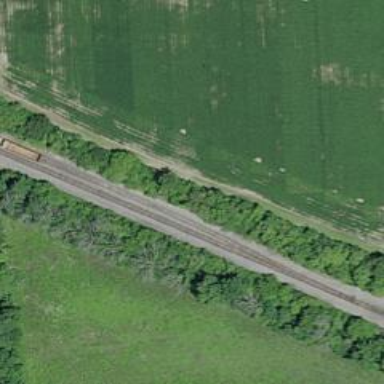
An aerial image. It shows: Railway siding with rails.